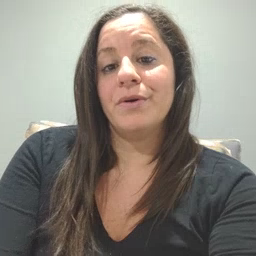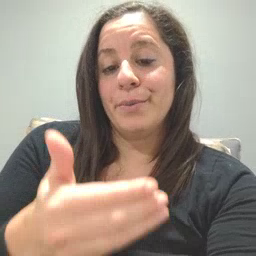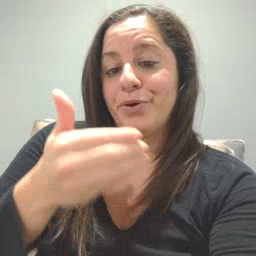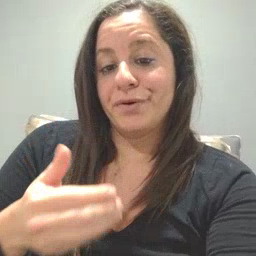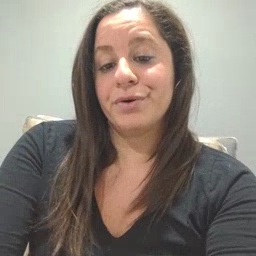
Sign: before